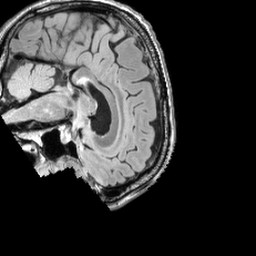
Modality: FLAIR
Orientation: sagittal
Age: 72
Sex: male
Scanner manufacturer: siemens
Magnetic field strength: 3 T
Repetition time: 5 s
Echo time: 0.387 s